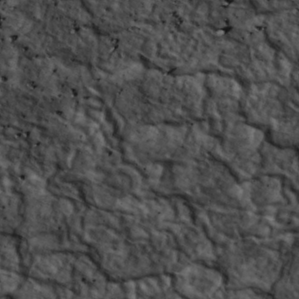
Label: non_frost